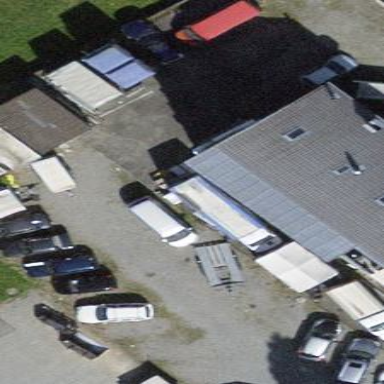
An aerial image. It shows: Parking area.